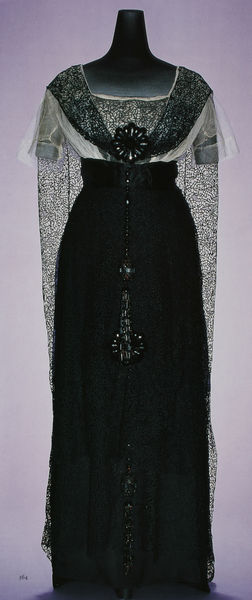
Titel: Abendkleid
Künstler: Callot Soeurs
Standort: Kyoto (Japan)
Institution: Kyoto Costume Institute
Schlagwörter: weiß, ausschnitt, kleid, schmuck, schwarz, gürtel, schal, schleier, mode, rock, bluse, kragen, spitze, ärmel, spitzen, brosche, schleppe, taille, sitze, tüll, kette, violett, abendkleid, foto, festlich, puppe, tracht, oberteil, durchsichtig, kopflos, langärmlig, abendrobe, u boot ausschnitt, mehrlagig, schlulter, schwarz gra, brustbrosche